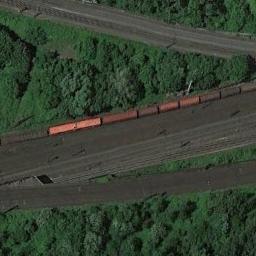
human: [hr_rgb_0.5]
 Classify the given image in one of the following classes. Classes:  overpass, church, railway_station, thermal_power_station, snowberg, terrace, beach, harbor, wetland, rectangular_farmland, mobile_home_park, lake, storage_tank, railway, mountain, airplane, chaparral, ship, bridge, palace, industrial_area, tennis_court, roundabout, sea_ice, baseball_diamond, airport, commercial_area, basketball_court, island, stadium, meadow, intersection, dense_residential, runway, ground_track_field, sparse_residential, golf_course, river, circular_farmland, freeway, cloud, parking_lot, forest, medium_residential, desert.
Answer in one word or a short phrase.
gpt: railway